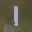
Label: 1